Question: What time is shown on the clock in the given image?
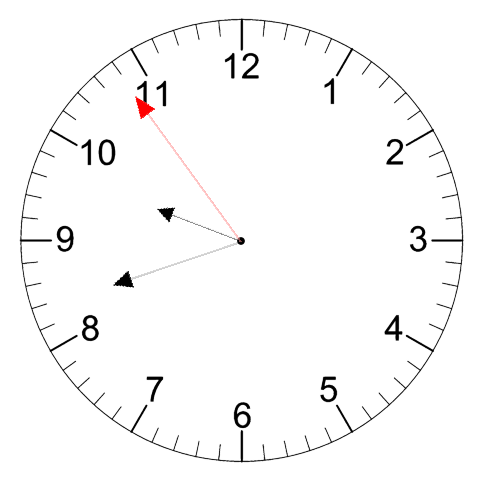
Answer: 09:41:54